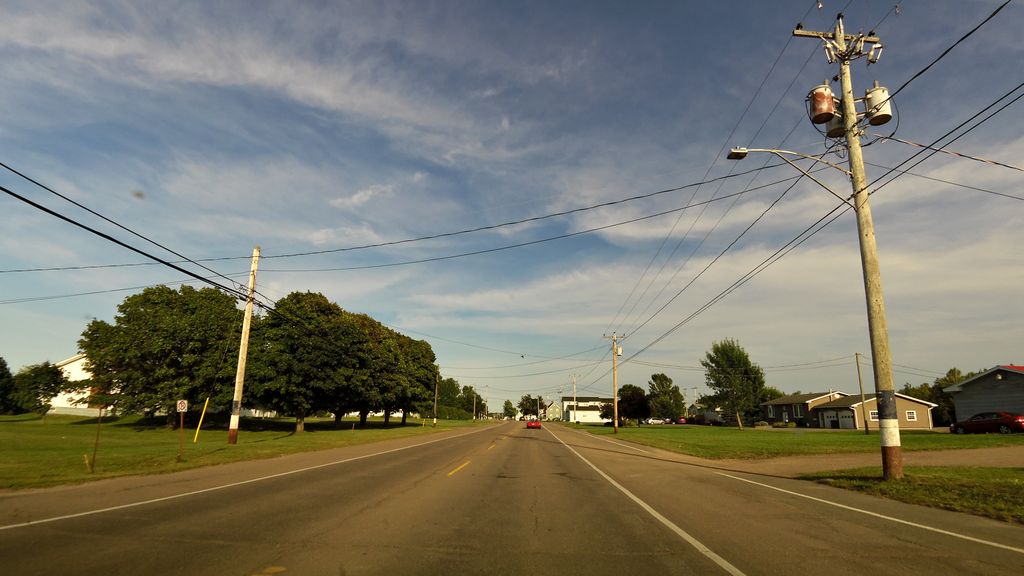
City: charlottetown